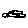
Label: car